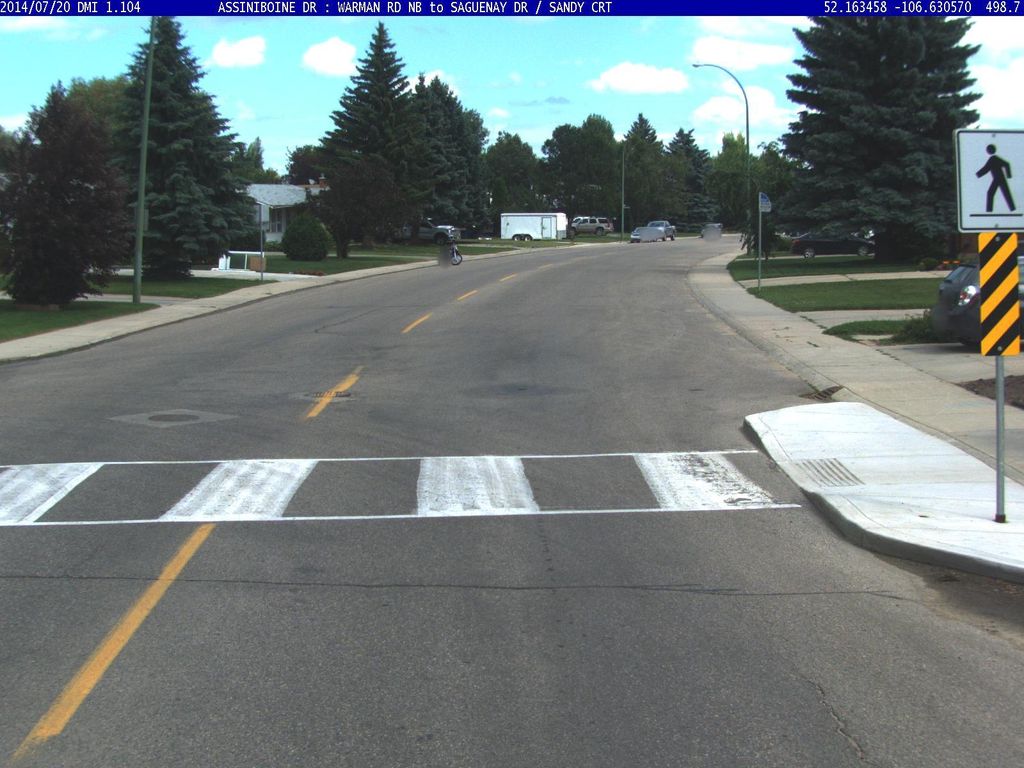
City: saskatoon